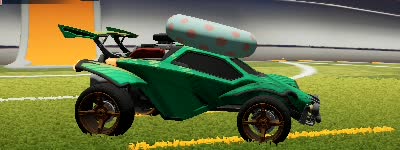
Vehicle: octane